Question: I need to sort the songs based on the series title and type of the song.
I'm using jQuery UI Menu:
'''
<ul id="menu"></ul>
for(y = 0; y<tytuly.length; y++){
$('<li><div>'+tytuly[y]+'</div><ul><li><div>Openingi</div><ul id="ops'+y+'"></ul></li><li><div>Endingi</div><ul id="eds'+y+'"></ul></li><li><div>Inserty</div><ul id="ins'+y+'"></ul></li></ul></li>').appendTo('#menu');
}
'''

I load content using Ajax (Example Data): '[{"nr_wpisu":"1","id":"39","typ":"1","link":"https:\/\/animethemes.moe\/video\/KakumeikiValvrave-OP1.webm","tytul_autor":"Preserved Roses","tytul":"Kakumeiki Valvrave"},{"nr_wpisu":"43","id_anime":"36","typ":"2","link":"https:\/\/animethemes.moe\/video\/MaouGakuinNoFutekigousha-ED1.webm","tytul_autor":"Hamidashimono - Tomori Kusunoki","tytul":"Maou Gakuin no Futekigousha: Shijou Saikyou no Maou no Shiso, Tensei shite Shison-tachi no Gakkou e"}]'
In the content loaded there are few records with the same title id, so I made an array without copies
Then I have the list of songs, that I have to sort by the title/title_id and their type, then append it to the correct '<ul>'
Earlier I was using:
'''
var tytuly = ["title","title2","title3","title4","title5","title6","title7","title8","title9"];
for(y = 0; y<tytuly.length; y++){
$('<li><div>'+tytuly[y]+'</div><ul><li><div>Openingi</div><ul id="ops'+y+'"></ul></li><li><div>Endingi</div><ul id="eds'+y+'"></ul></li><li><div>Inserty</div><ul id="ins'+y+'"></ul></li></ul></li>').appendTo('#menu');
}
$(function(){
$("#menu").menu();
});
var unflist = [];
var link = ["link","link","link","link","link","link","link","link","link"];
var type = [1,1,2,2,2,3,3,1,1];
var tyt_art = ["test","test","test","test","test","test","test","test","test"];
for (q = 0; q <= 8; q++) {
if (type[q] == 1) {
$('<li class="op' + q + '"></li>').appendTo('body #ops');
$('<div/>').text(tyt_art[q]).appendTo('body .op' + q);
}
if (type[q] == 2) {
$('<li class="ed' + q + '"></li>').appendTo('body #eds');
$('<div/>').text(tyt_art[q]).appendTo('body .ed' + q);
}
if (type[q] == 3) {
$('<li class="ins' + q + '"></li>').appendTo('body #ins');
$('<div/>').text(tyt_art[q]).appendTo('body .ins' + q);
}
unflist.push(link[q]);
}
'''
'''
<link rel="stylesheet" href="//code.jquery.com/ui/1.12.1/themes/base/jquery-ui.css">
<script src="https://code.jquery.com/jquery-1.12.4.js"></script>
<script src="https://code.jquery.com/ui/1.12.1/jquery-ui.js"></script>
<ul id="menu">
</ul>
'''
<URL>
But the sorting at this moment is not working correctly.
[enter image description here][3]
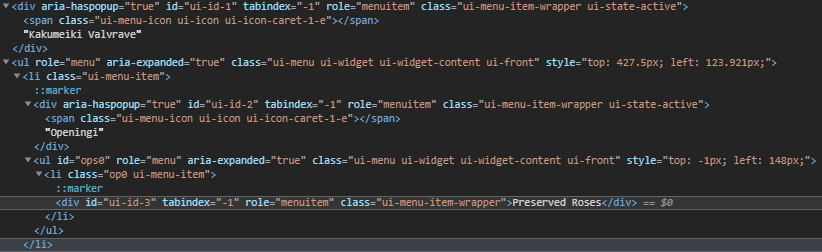
Answer: Im posting the answer, maybe someone would need it someday:
'''
var currentTitleNumber;
var q;
for(q = 0; q<tytuly.length;q++){
if(q == $.inArray(tytuly[q], tytuly)){
currentTitleNumber = q;
for(o = 0; o <=ostlength; o++){
if(typ[o] == 1 && allTytuly[o] == tytuly[q]){
$('<li class="op'+o+'"></li>').appendTo('body #ops'+currentTitleNumber);
$('<div/>').text(tyt_art[o]).appendTo('body .op'+o);
}
if(typ[o] == 2 && allTytuly[o] == tytuly[q]){
$('<li class="ed'+o+'"></li>').appendTo('body #eds'+currentTitleNumber);
$('<div/>').text(tyt_art[o]).appendTo('body .ed'+o);
}
if(typ[o] == 3 && allTytuly[o] == tytuly[q]){
$('<li class="ins'+o+'"></li>').appendTo('body #ins'+currentTitleNumber);
$('<div/>').text(tyt_art[o]).appendTo('body .ins'+o);
}
}
}
}
'''